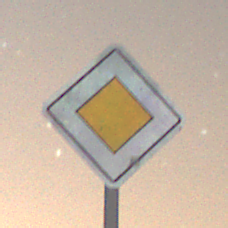
Verkehrszeichen: Vorfahrtsstrasse
Umgebung: Outdoor, Nature
Tageszeit: Night
Wetter: Clear
Licht: Natural
Jahreszeit: NotSpecified
Kontrast: LowContrast